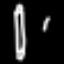
Label: pencil